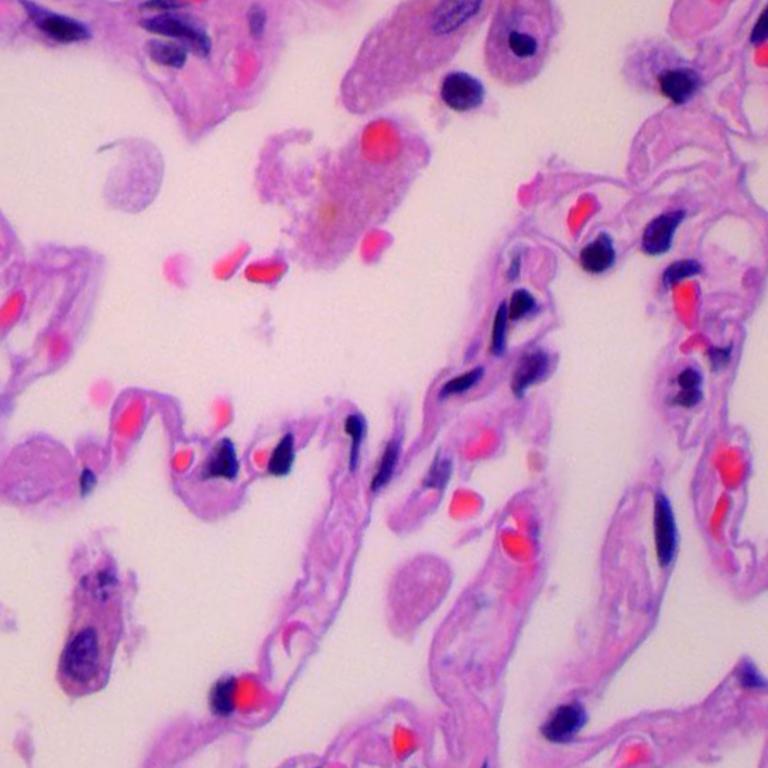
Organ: lung
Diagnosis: benign